Question: I have data stored in three columns of Excel
Column A: Serial Number
Column B: Date
Column C: Value (e.g. Cost)
I need to look for the Value (Column C) associated with a particular Serial Number (Column A) AND Date (Column B).
So for example, in the screenshot below, if I want to look for the Value associated with Serial number (T455) and Date (Dec 13, 2010), the value should be 8.

The only method I can come up with would be computationally inefficient, because I would go through ALL the cells each time I look for a value.
Is there a method, for example, that would limit the search area for a given serial number?
For example, if I am looking for a value for Serial Number T455, how can I limit the code to search for the date in Rows (6-13) and find the corresponding value in Column C, rather than searching the whole table?
'''
Sub FindValue()
Dim S as String
Dim D as Date
Dim V as Integer
S = T455
D = Dec 13, 2010
for i = 1 to Range("A1").End(xldown).Row
If Range("A" & i) = S And Range("B" & i) < Date - 7 And Range("B" & i) < Date + 7 Then
' This way i search a date range rather than a specific date
V = Range("C" & i).Value
End If
End Sub
'''
I thought of While loops, or Lookup functions, but reached a dead end.
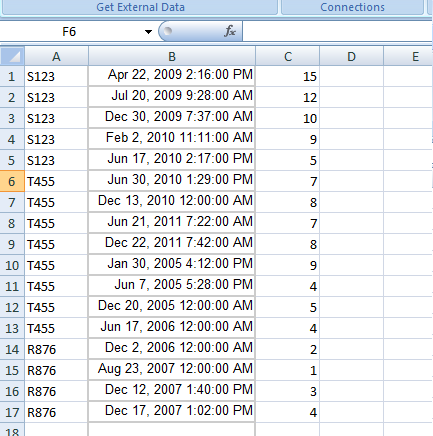
Answer: Non-VBA Solution that may be a lot easier and less of a headache.
Column A consists of the formula, for A1 = "=B1&C1"
Cell G1 formula can be seen in formula bar.

Here is a VBA solution that will work faster, but there are some notes based on what you wrote that I am unsure of. Also, see some comments to help your code work more like you want it to.
'''
Sub FindValue()
Dim S As String, D As Date, V As Integer, rngFound As Range, cel As Range
S = "T455" 'needs quotes around the string
D = "Dec 13, 2010" 'needs quotes around the date
Dim wks As Worksheet
Set wks = ActiveSheet
With wks
'always better to AutoFilter than Loop when you can!
.UsedRange.AutoFilter 1, S
.UsedRange.AutoFilter 2, ">" & D - 7, xlAnd, "<" & D + 7
Set rngFound = Intersect(.UsedRange, .Columns(3)).SpecialCells(xlCellTypeVisible)
'the only thing here is if you have a date range _
'you may return more than one result _
'in that case, I don't know what you want to do with all the V's
If Not rngFound Is Nothing Then
For Each cel In rngFound
V = cel.Value
Next
End If
.AutoFilterMode = False
End With
End Sub
'''